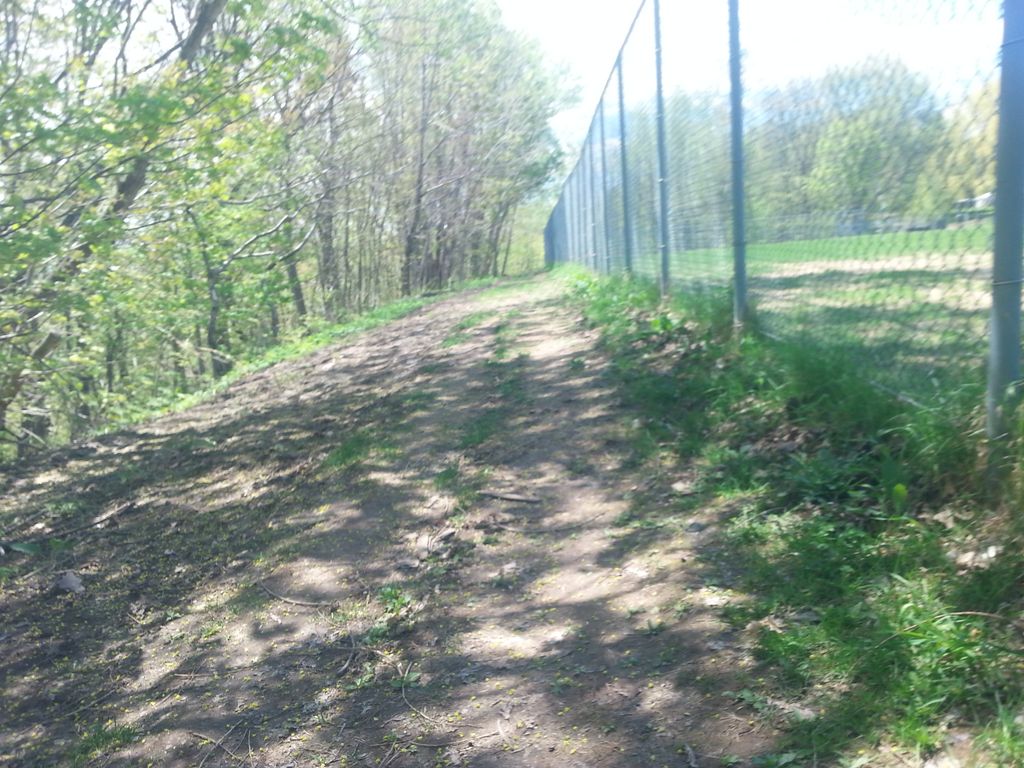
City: quebec_city